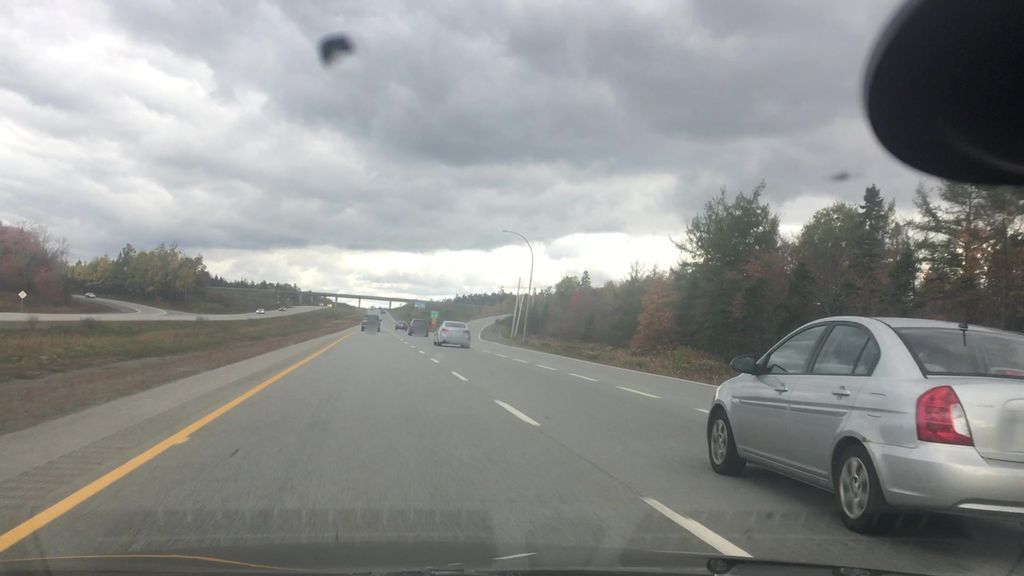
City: halifax